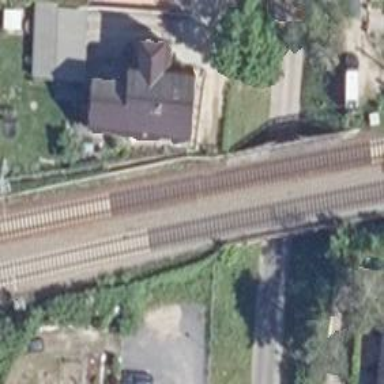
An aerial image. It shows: Railway track with contact lines for electrification.